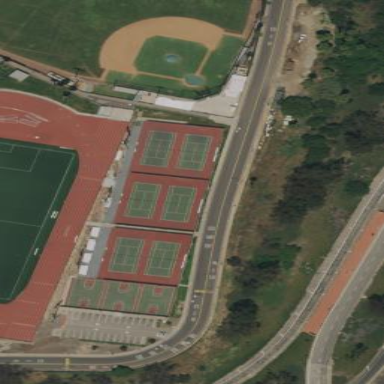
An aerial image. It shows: Tennis court on pitch.